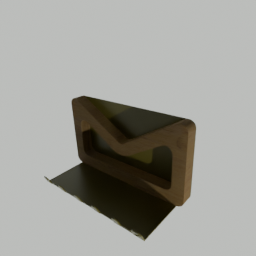
Label: appliances